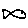
Label: fish